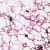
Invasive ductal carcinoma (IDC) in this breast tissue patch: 0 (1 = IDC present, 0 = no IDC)